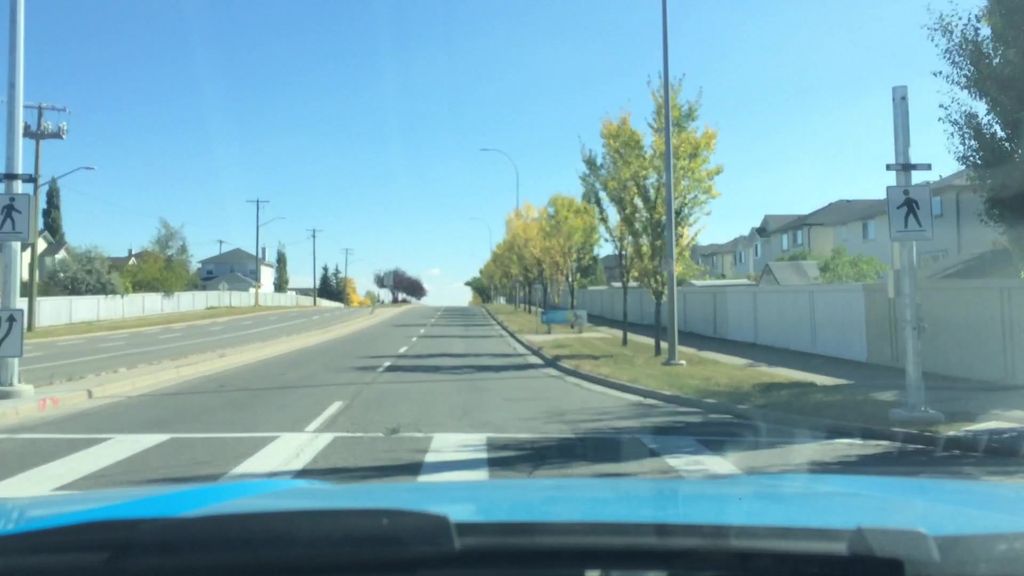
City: calgary